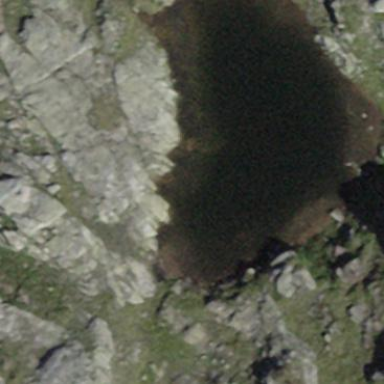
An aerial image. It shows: Lake with natural water.